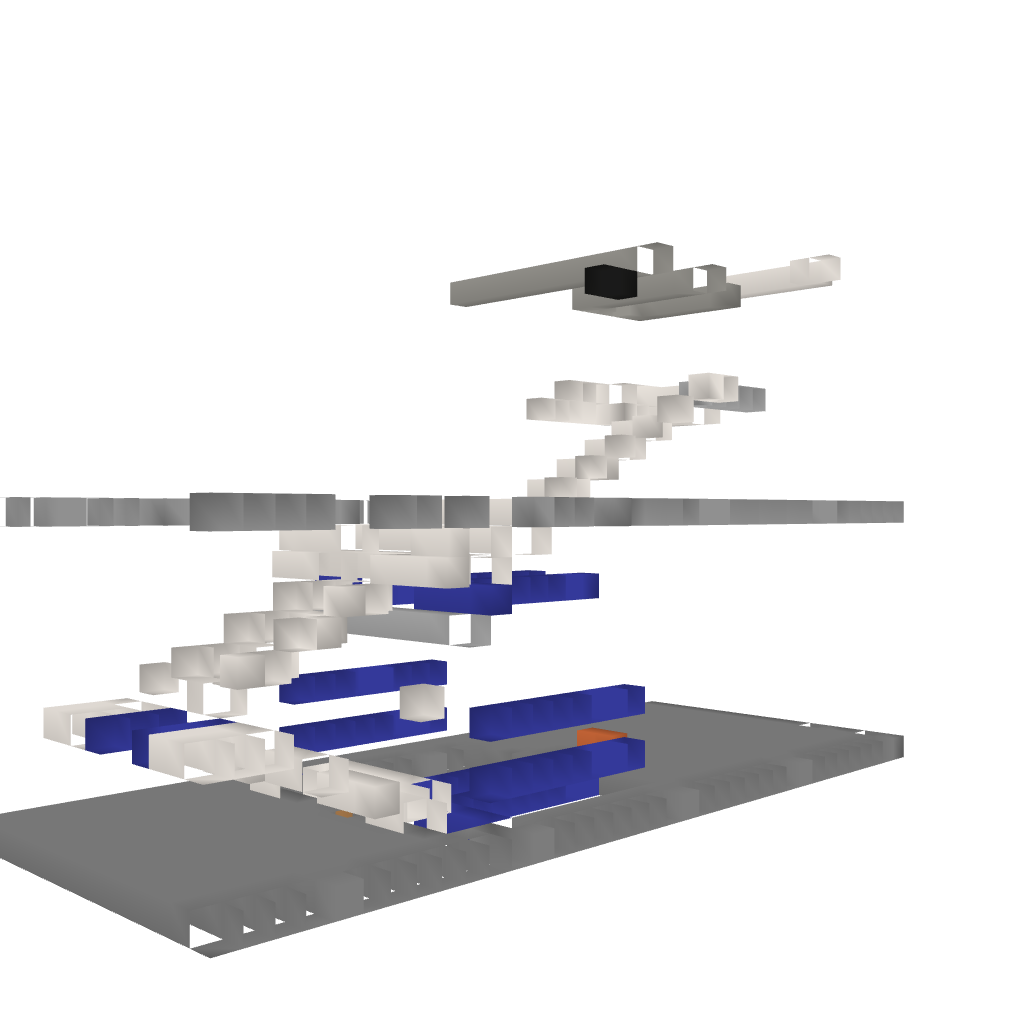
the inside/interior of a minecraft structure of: medium modern house